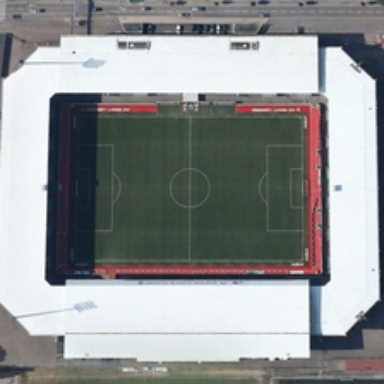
There is a white stadium as well as two other sports fields at a corner of the t junction .